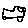
Label: car